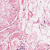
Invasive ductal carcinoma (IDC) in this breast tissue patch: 0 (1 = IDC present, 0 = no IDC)